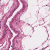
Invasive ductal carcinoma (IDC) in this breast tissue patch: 0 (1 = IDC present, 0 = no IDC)